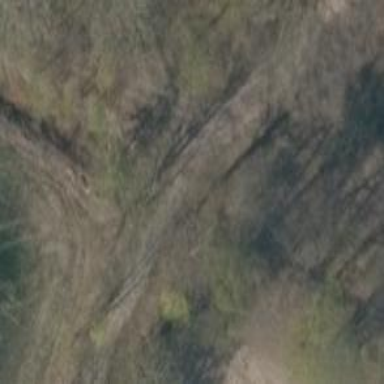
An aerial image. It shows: Dirt track with grade 5 tracktype.